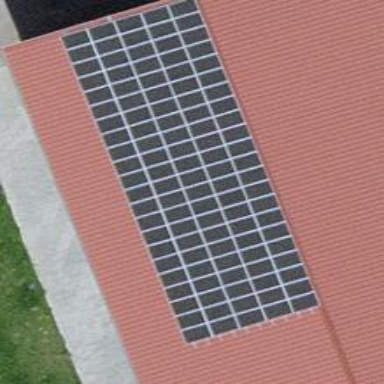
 consisting of solar photovoltaic panels."